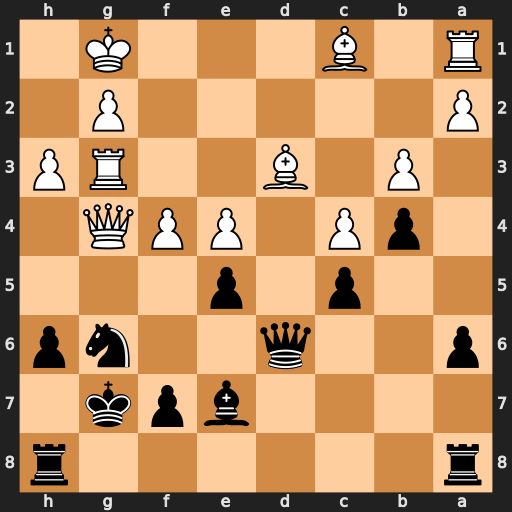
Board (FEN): r6r/4bpk1/p2q2np/2p1p3/1pP1PPQ1/1P1B2RP/P5P1/R1B3K1
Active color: b
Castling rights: -
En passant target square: -
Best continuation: Qd4+ Kh2 Qxa1